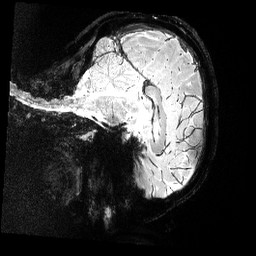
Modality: T2starw
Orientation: sagittal
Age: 23
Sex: female
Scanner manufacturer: siemens
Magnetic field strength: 3 T
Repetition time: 0.064 s
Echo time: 0.035 s